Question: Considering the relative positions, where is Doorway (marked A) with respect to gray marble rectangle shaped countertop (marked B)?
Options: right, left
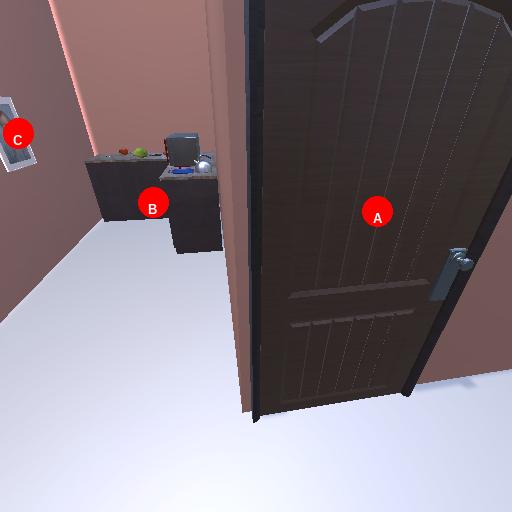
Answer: right